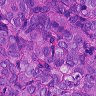
Metastatic tissue present: yes